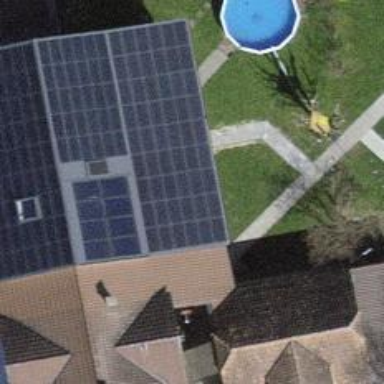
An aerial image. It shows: Solar power generator using photovoltaic method with solar photovoltaic panel types.